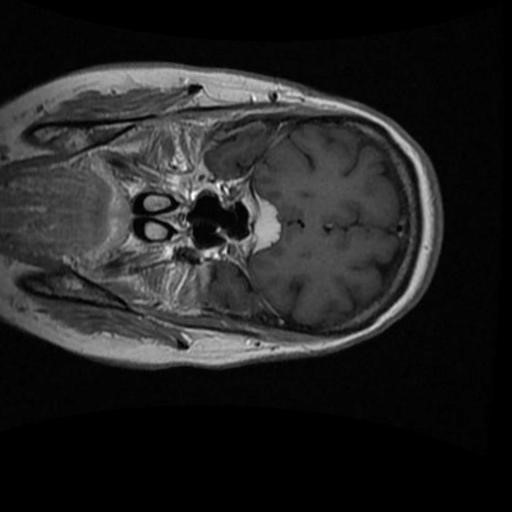
Label: brain_menin